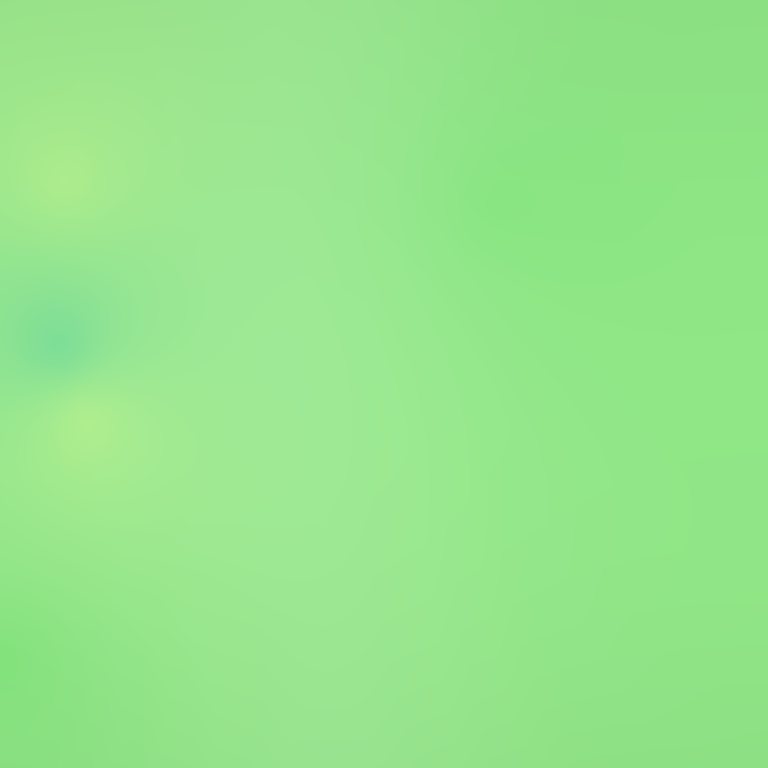
Abstract light effect, smooth blend from soft green to light yellow, calm atmosphere, diffuse glow, no room, no furniture, no objects.